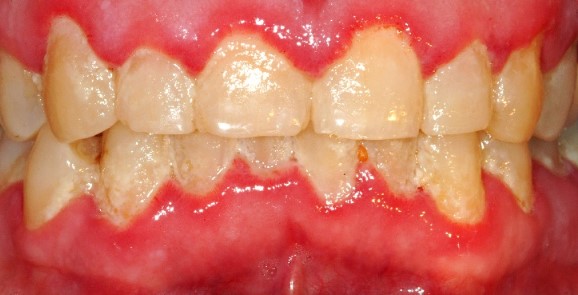
Condition: Gingivitis